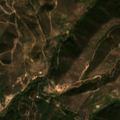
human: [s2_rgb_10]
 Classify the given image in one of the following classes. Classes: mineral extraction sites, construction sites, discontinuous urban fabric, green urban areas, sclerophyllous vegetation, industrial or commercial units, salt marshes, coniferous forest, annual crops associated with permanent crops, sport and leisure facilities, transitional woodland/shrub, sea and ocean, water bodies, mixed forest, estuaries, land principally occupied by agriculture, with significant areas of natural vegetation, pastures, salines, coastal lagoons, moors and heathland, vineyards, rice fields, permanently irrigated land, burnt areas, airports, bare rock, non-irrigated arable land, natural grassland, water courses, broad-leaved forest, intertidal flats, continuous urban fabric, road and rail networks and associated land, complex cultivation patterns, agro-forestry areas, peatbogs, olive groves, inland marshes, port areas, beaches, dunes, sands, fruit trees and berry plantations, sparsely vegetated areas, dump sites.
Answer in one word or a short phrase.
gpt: broad-leaved forest, sclerophyllous vegetation, transitional woodland/shrub